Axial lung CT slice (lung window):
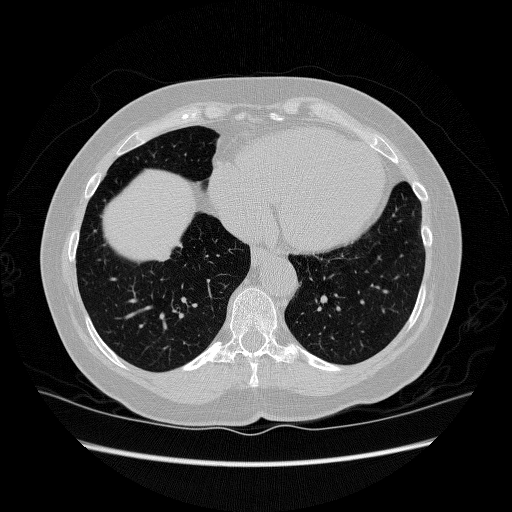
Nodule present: no